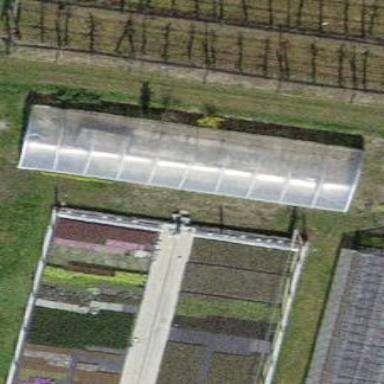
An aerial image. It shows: Greenhouse.